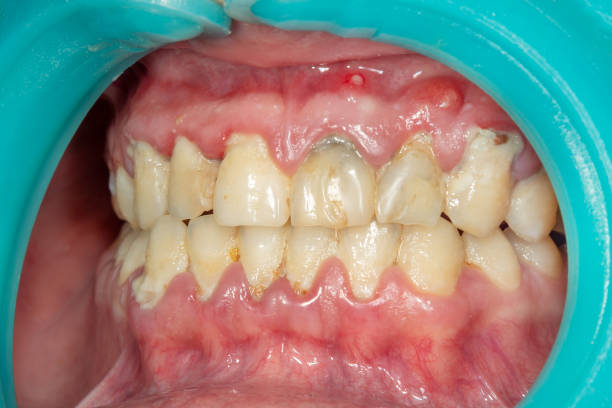
Condition: Gingivitis